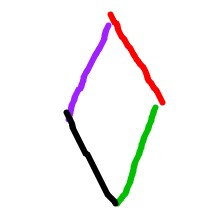
Shape: rhombus